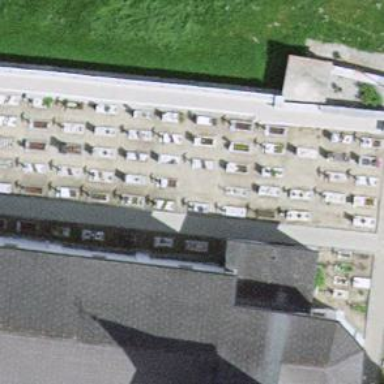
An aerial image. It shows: Grave yard.